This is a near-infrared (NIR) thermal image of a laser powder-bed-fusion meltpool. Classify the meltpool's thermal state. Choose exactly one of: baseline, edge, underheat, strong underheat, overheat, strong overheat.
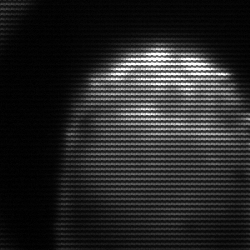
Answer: edge